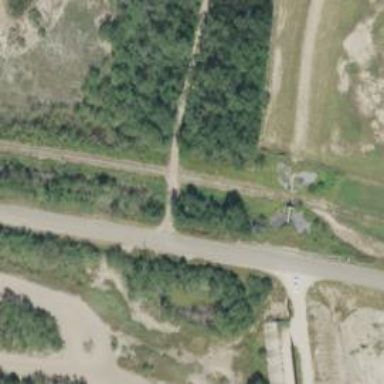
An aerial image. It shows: Railway track.